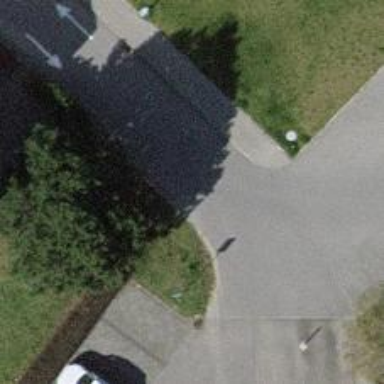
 featuring raised kerb on the left side. The sidewalk on the left also has asphalt surface."